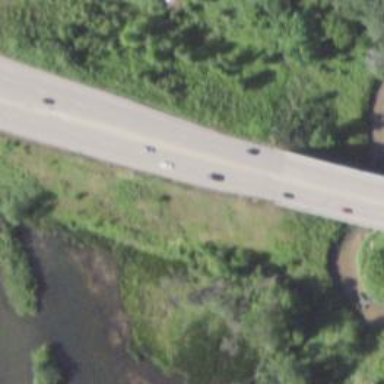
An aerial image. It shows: Asphalt trunk highway.